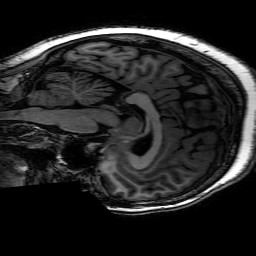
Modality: T1w
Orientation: sagittal
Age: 45
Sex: female
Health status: healthy